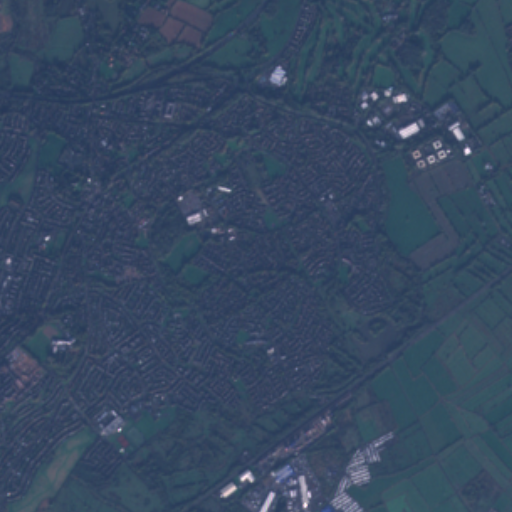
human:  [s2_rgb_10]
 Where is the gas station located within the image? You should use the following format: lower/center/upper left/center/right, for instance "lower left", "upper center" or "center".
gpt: The gas station is located in the upper center of the image.
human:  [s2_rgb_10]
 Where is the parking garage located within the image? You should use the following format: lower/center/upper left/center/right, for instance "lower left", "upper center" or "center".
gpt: The parking garage is located in the upper right of the image.
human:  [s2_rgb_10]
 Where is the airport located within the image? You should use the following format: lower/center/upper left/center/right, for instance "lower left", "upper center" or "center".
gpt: There is no airport in the image.